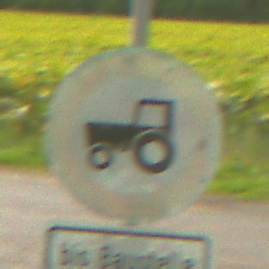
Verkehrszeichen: VerbotKraftfahrzeugeZuegeNichtSchneller25
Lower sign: SonstigeFahrzeugePersonengruppenFrei2
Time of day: Midday
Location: Outdoor (RoadRail)
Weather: PartlyCloudy
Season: NotSpecified
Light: Natural